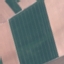
Land use / land cover: AnnualCrop